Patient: sex F, age 67
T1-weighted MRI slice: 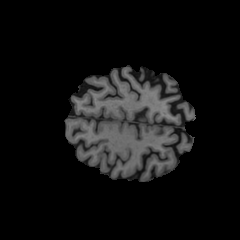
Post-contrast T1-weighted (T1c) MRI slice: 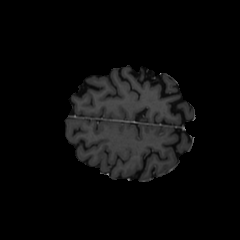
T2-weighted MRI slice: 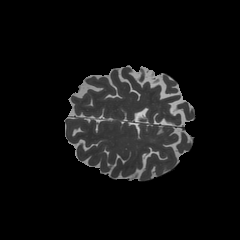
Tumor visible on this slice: no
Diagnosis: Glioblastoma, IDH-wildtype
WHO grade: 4